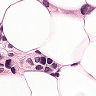
Metastatic tissue present: yes